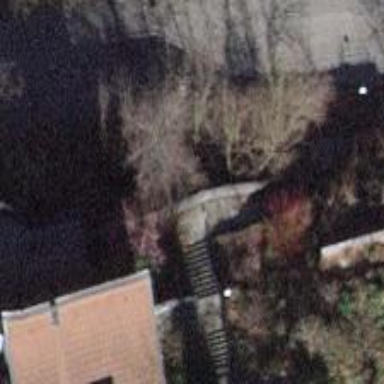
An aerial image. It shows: Road with steps.